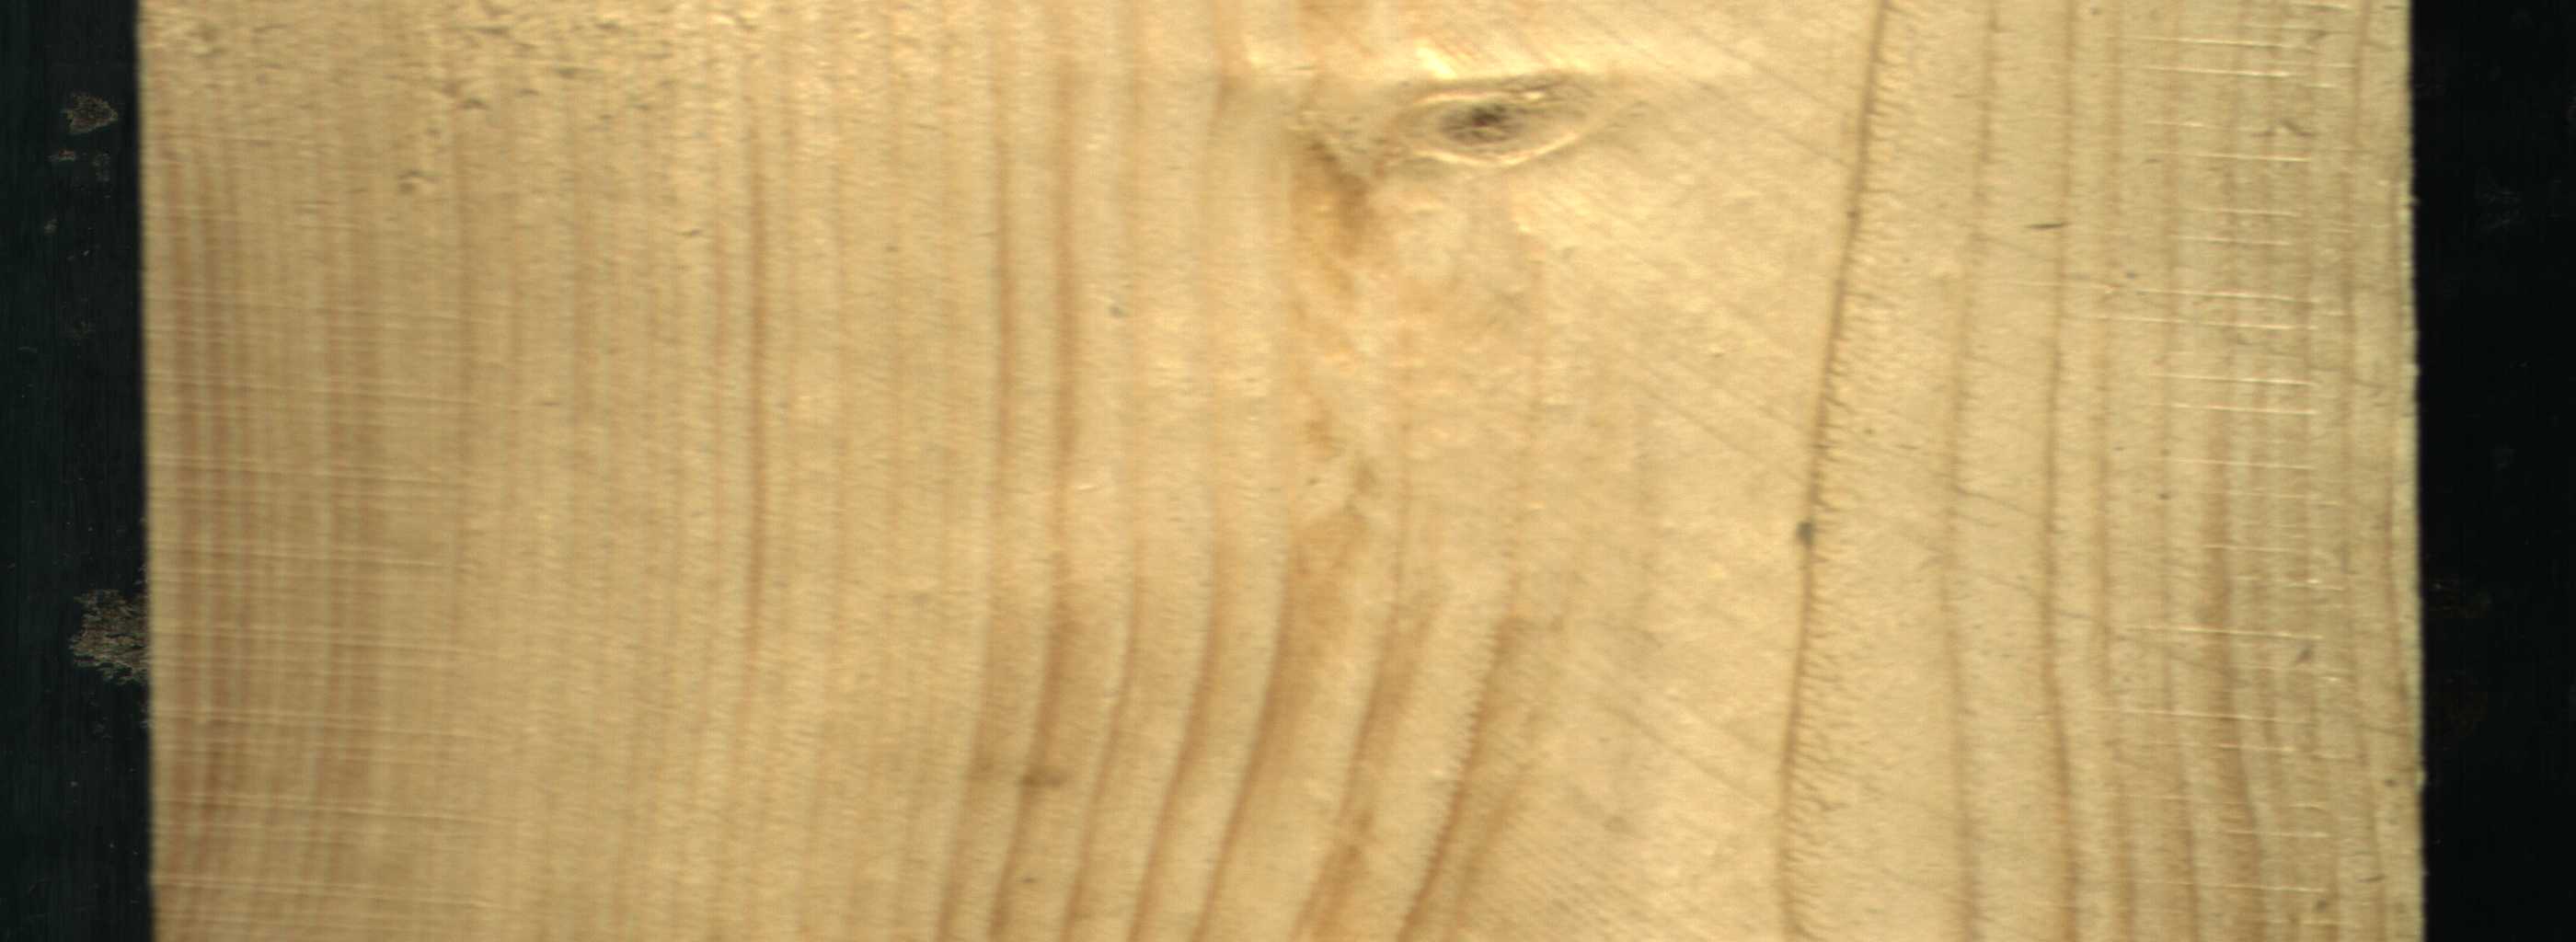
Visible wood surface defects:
Live_Knot